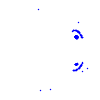
Particle: pion